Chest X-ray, PA view. Patient: 68 years old, sex M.
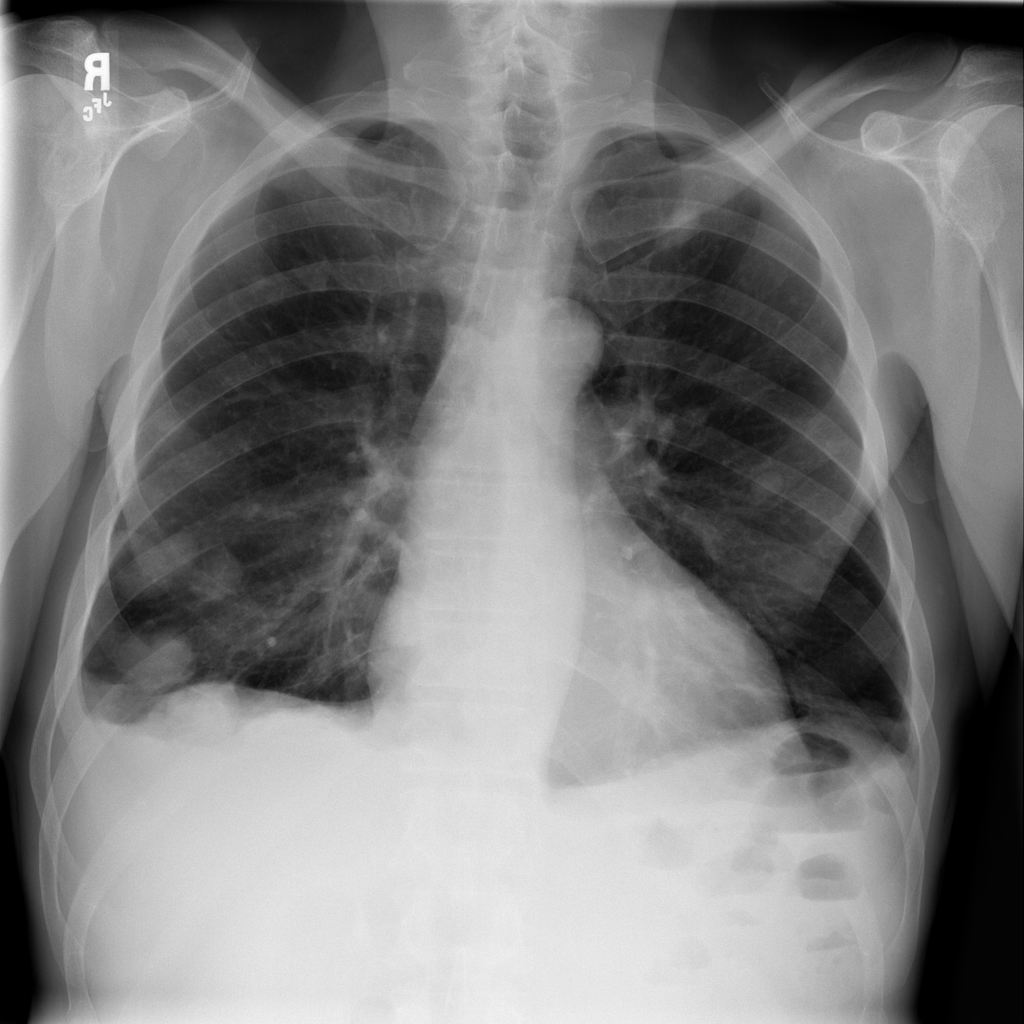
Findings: Atelectasis, Effusion, Nodule